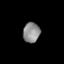
Tissue: prostate
Cell type: T cells
Senescence score: 0.2928
Nuclear area (px): 332
Mean DAPI intensity: 139.94